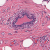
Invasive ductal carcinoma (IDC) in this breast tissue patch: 0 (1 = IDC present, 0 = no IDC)